Interaction volume radius: 10 \u00c5
Interaction volume height: 20 \u00c5
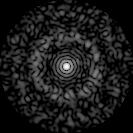
Disorder parameter: 0.8335